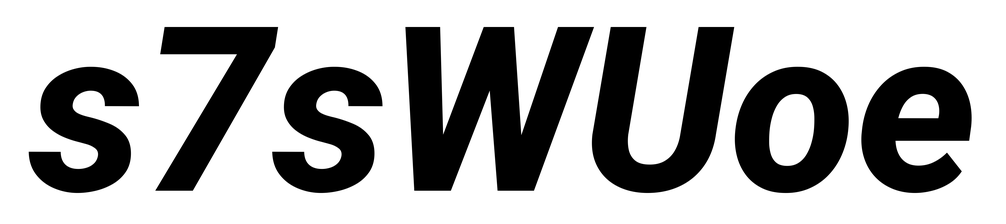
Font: Roboto-Italic_ExtraBold_Italic